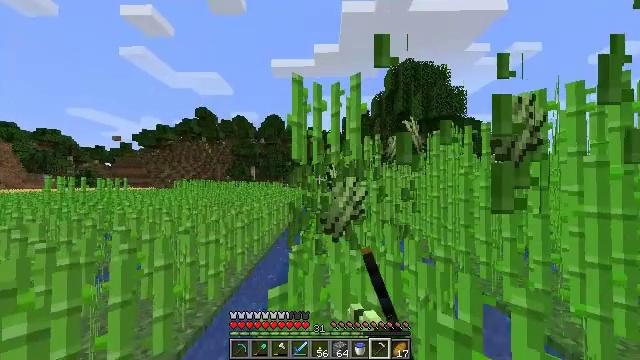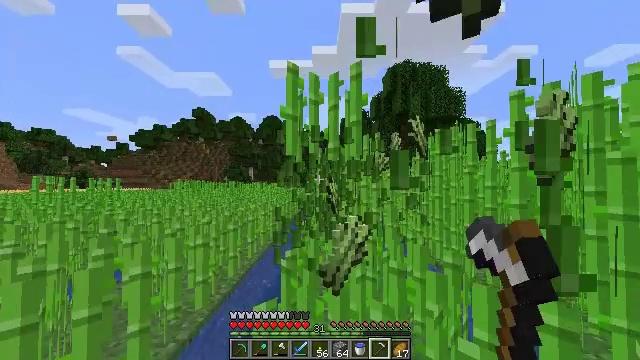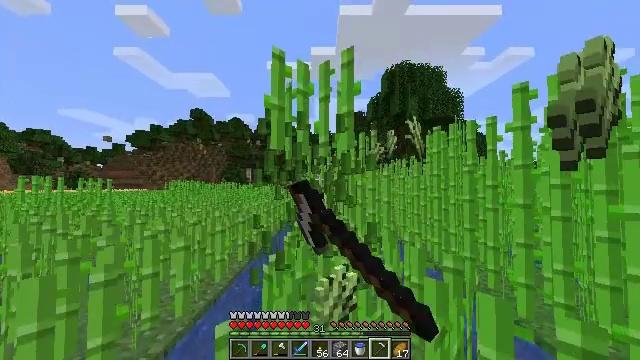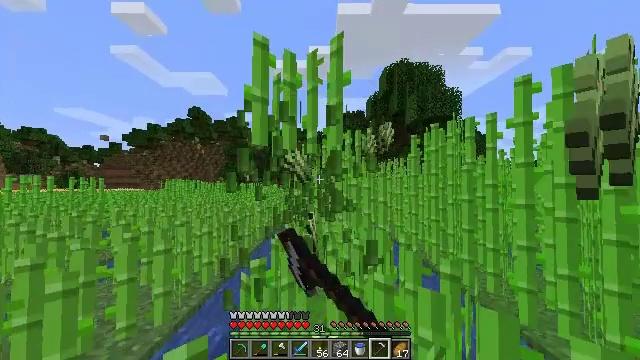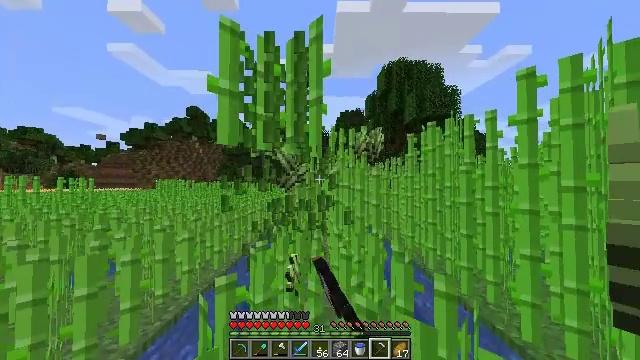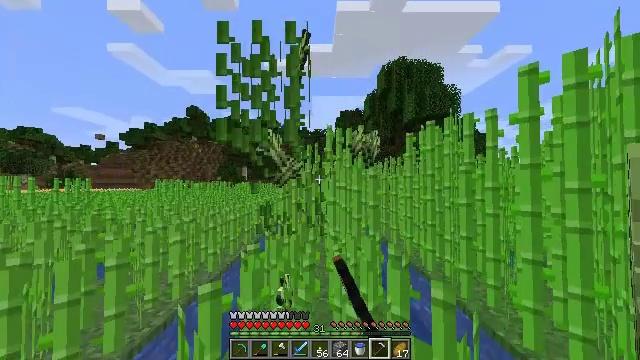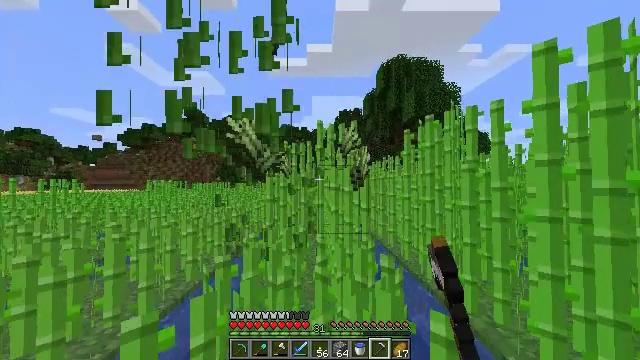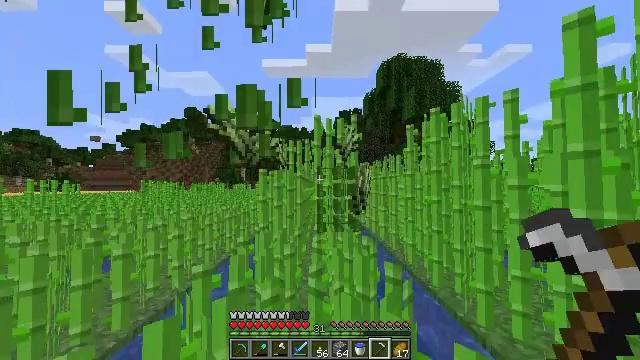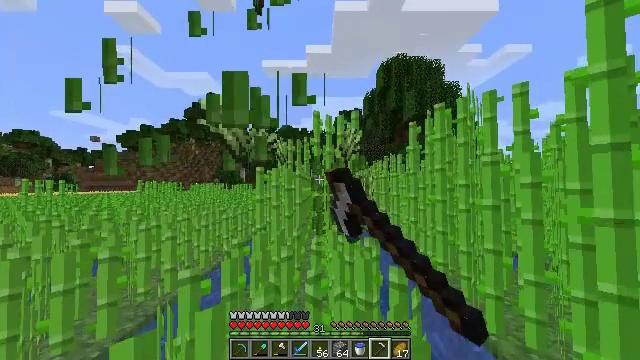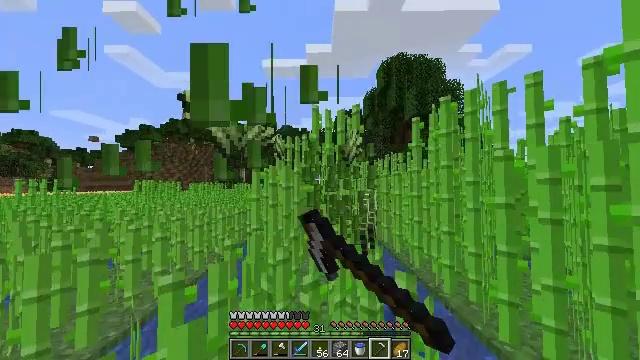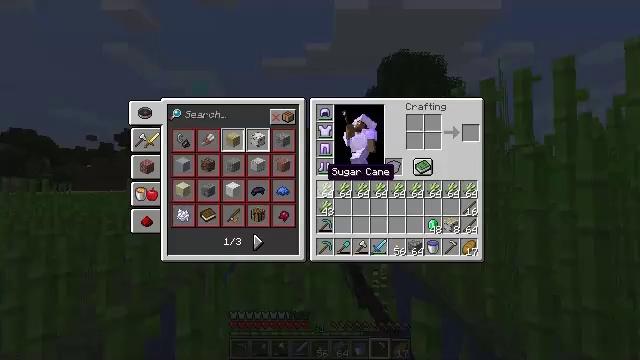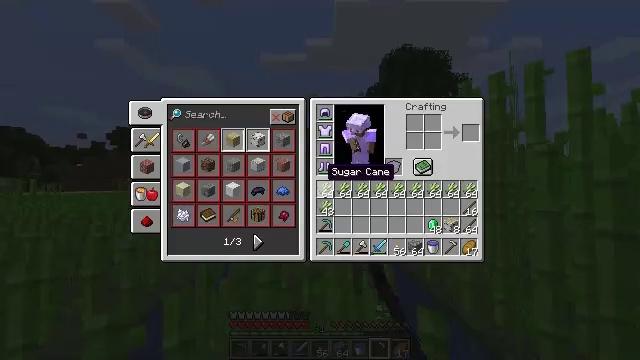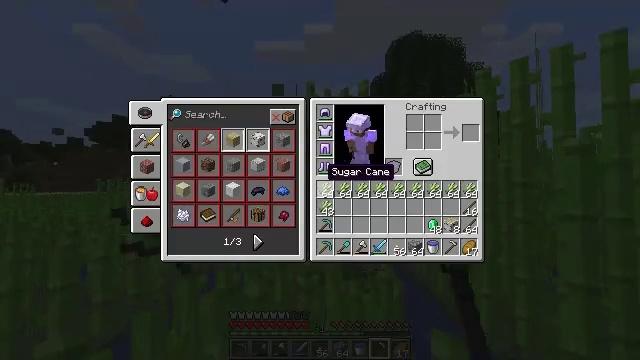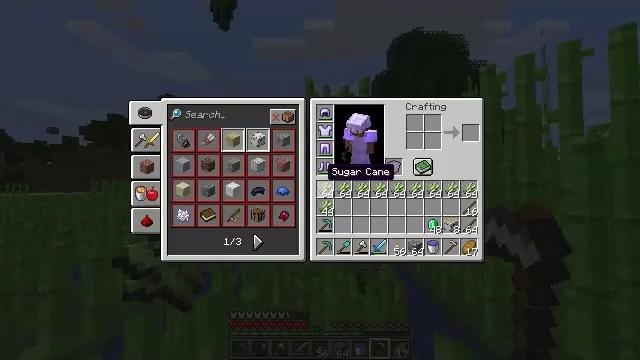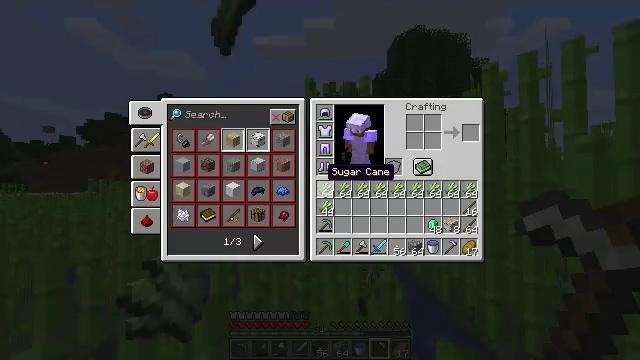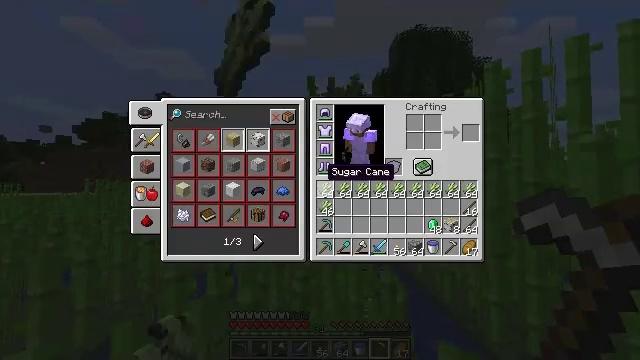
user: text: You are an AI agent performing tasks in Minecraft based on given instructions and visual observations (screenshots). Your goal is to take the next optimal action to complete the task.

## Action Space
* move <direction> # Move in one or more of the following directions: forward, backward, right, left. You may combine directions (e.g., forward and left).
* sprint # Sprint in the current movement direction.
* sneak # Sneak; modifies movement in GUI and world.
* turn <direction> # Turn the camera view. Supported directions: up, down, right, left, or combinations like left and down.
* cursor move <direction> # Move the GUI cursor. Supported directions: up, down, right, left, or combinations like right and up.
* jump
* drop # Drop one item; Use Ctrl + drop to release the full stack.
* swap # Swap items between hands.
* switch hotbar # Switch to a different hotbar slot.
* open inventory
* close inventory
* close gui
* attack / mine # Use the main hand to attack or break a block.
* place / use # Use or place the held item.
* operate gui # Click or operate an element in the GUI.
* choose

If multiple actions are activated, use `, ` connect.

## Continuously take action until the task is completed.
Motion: motion action
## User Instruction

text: Collect sugar cane near water sources.
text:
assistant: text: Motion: move forward and move right, sprint, attack / mine
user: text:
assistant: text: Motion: move forward and move right, sprint, attack / mine
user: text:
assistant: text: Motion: move forward and move right, sprint, attack / mine
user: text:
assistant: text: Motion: move forward and move right, sprint, attack / mine
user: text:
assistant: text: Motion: move forward and move right, sprint, attack / mine
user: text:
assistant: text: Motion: move forward, sprint, attack / mine
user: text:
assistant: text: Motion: move forward, sprint, attack / mine
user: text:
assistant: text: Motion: move forward, sprint, attack / mine
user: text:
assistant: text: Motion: move forward, sprint, attack / mine
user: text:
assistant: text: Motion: move forward, open inventory
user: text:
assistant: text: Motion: open inventory
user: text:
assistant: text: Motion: open inventory
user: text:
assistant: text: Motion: no_op
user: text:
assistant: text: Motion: no_op
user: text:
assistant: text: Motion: no_op
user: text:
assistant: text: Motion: no_op
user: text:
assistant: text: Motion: no_op
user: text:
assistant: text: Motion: no_op
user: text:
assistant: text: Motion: no_op
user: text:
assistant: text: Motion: no_op
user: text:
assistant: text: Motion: no_op
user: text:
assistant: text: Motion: move forward
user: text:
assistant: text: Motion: move forward
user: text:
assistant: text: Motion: move forward
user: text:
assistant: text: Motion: move forward
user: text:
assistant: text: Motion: move forward and move left
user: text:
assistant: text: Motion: move forward and move left, attack / mine
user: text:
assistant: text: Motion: move forward and move left, attack / mine
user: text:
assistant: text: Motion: move forward and move left, attack / mine
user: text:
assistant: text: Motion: move forward, attack / mine